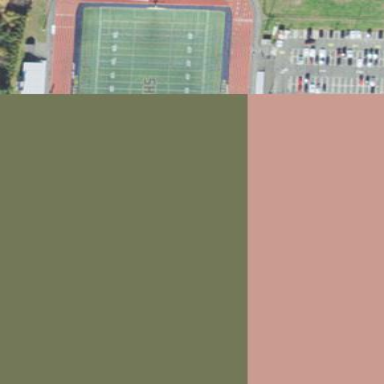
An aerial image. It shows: American football pitch with artificial turf surface for leisure land.